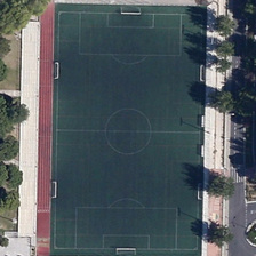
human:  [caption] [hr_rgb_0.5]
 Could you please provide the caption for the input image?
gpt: The rectangular playground is very open.

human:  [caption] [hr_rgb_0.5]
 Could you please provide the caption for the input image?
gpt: Rectangular playground is very open.

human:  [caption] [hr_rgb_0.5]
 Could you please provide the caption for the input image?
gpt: The rectangular playground opened wide.

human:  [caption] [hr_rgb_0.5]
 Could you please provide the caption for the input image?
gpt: The rectangular course is open.

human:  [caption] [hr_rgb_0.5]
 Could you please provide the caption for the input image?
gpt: The rectangular playground is very open.